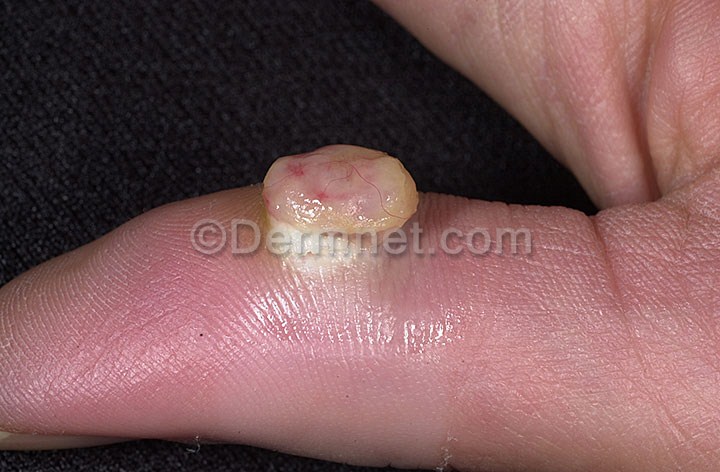
Disease: Vascular Tumors